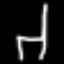
Label: chair